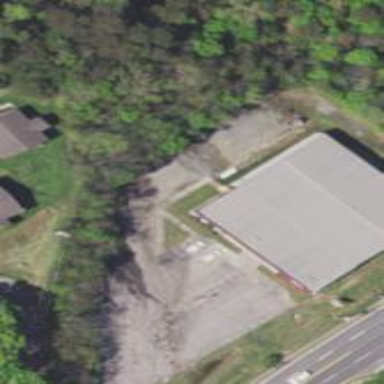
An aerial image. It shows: Building that houses bowling alley.